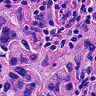
Metastatic tissue present: yes